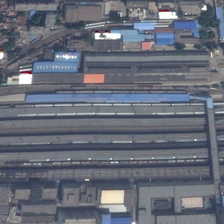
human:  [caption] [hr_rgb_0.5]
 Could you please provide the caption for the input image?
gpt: there are many abreast rails without a train .

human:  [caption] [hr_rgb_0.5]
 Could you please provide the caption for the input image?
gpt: there are many abreast rails without a train .

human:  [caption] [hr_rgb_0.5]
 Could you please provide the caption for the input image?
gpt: this is a cargo railway station in grey appearance .

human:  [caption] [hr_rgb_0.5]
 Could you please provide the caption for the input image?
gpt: there are many abreast rails without a train .

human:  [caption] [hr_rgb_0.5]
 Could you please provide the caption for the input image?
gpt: some buildings and some green trees are in two sides of a railway station .